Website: lowes
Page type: payment
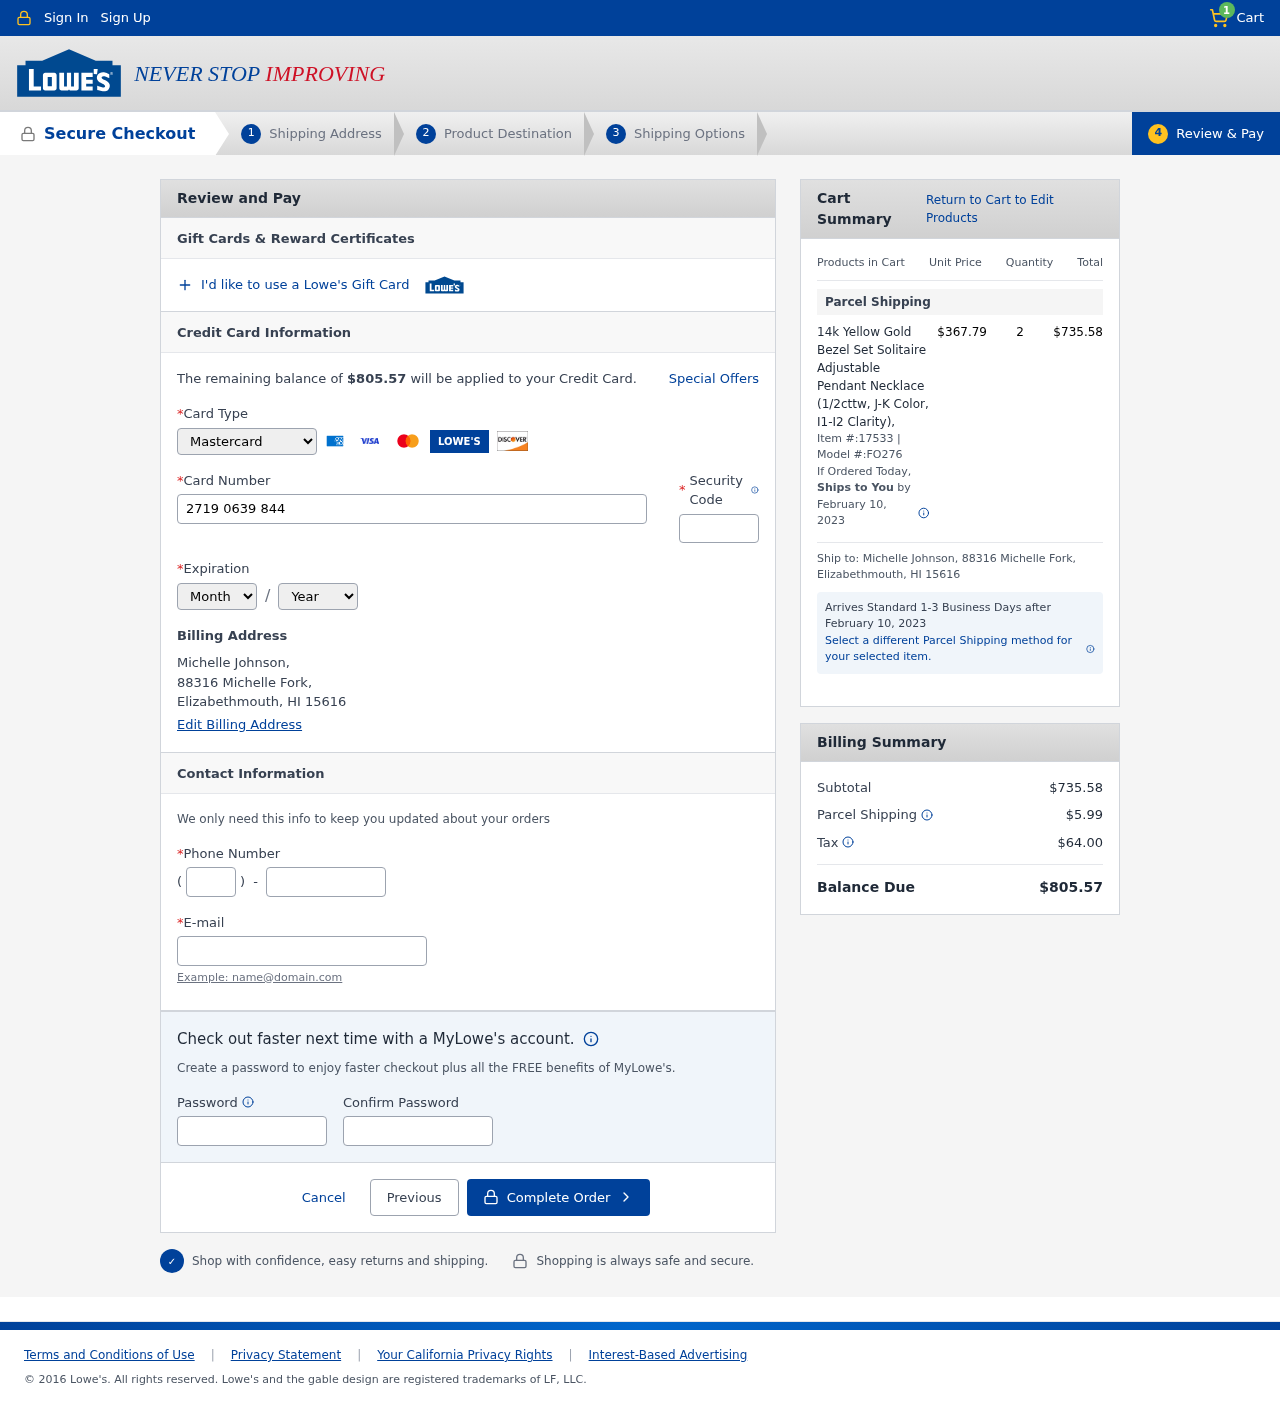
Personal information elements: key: PII_CARD_CVV
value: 815
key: PII_CARD_EXPIRY_MONTH
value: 06
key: PII_CARD_EXPIRY_YEAR
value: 30
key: PII_CARD_NUMBER
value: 2719 0639 8447 5679
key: PII_CARD_TYPE
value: Mastercard
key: PII_CITY_STATE_ZIP
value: Elizabethmouth, HI 15616
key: PII_EMAIL
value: michellejohnson@gmail.com
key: PII_FULLNAME
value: Michelle Johnson,
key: PII_PHONE
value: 8362641591
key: PII_PHONE_AREA
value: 836
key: PII_STREET
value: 88316 Michelle Fork,
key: PII_FULLNAME2
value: Michelle Johnson
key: PII_STREET2
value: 88316 Michelle Fork
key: PII_CITY_STATE_ZIP2
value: Elizabethmouth, HI 15616
Product elements: key: PRODUCT1_NAME
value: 14k Yellow Gold Bezel Set Solitaire Adjustable Pendant Necklace (1/2cttw, J-K Color, I1-I2 Clarity),
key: PRODUCT1_PRICE
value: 367.79
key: PRODUCT1_QUANTITY
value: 2
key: PRODUCT1_ITEM
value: Item #:17533
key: PRODUCT1_MODEL
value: Model #:FO276
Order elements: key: ORDER_NUM_ITEMS
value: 1
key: ORDER_TOTAL
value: $805.57
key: ORDER_SHIPPING_DATE
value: February 10, 2023
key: ORDER_SUBTOTAL
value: $735.58
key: ORDER_SHIPPING_DATE2
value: February 10, 2023
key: ORDER_SHIPPING_COST
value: $5.99
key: ORDER_TAX
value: $64.00